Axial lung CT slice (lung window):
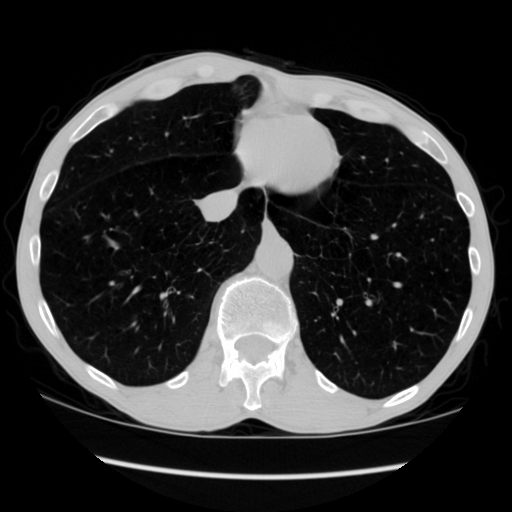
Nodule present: no